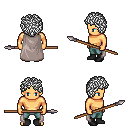
a pixel art fantasy rpg character, male body template, human, tanned skin, gray cape, teal pants, white curly afro hairstyle, black shoes, spear, four views (front, back, left, right), 2x2 character sprite sheet, small pixel art, hard edges, no anti-aliasing